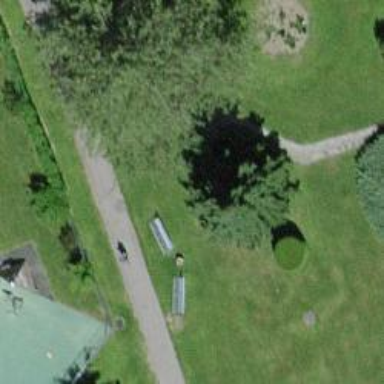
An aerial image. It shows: Bench for seating.